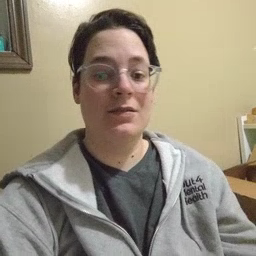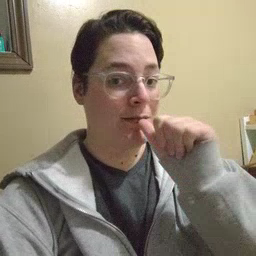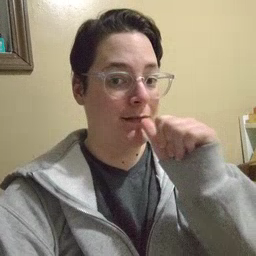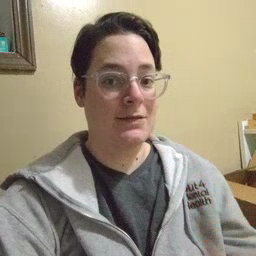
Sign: nuts